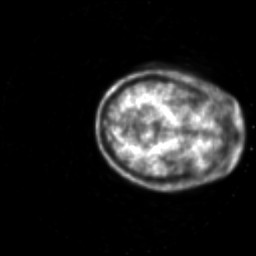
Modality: PET
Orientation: axial
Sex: male
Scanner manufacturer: siemens